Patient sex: M
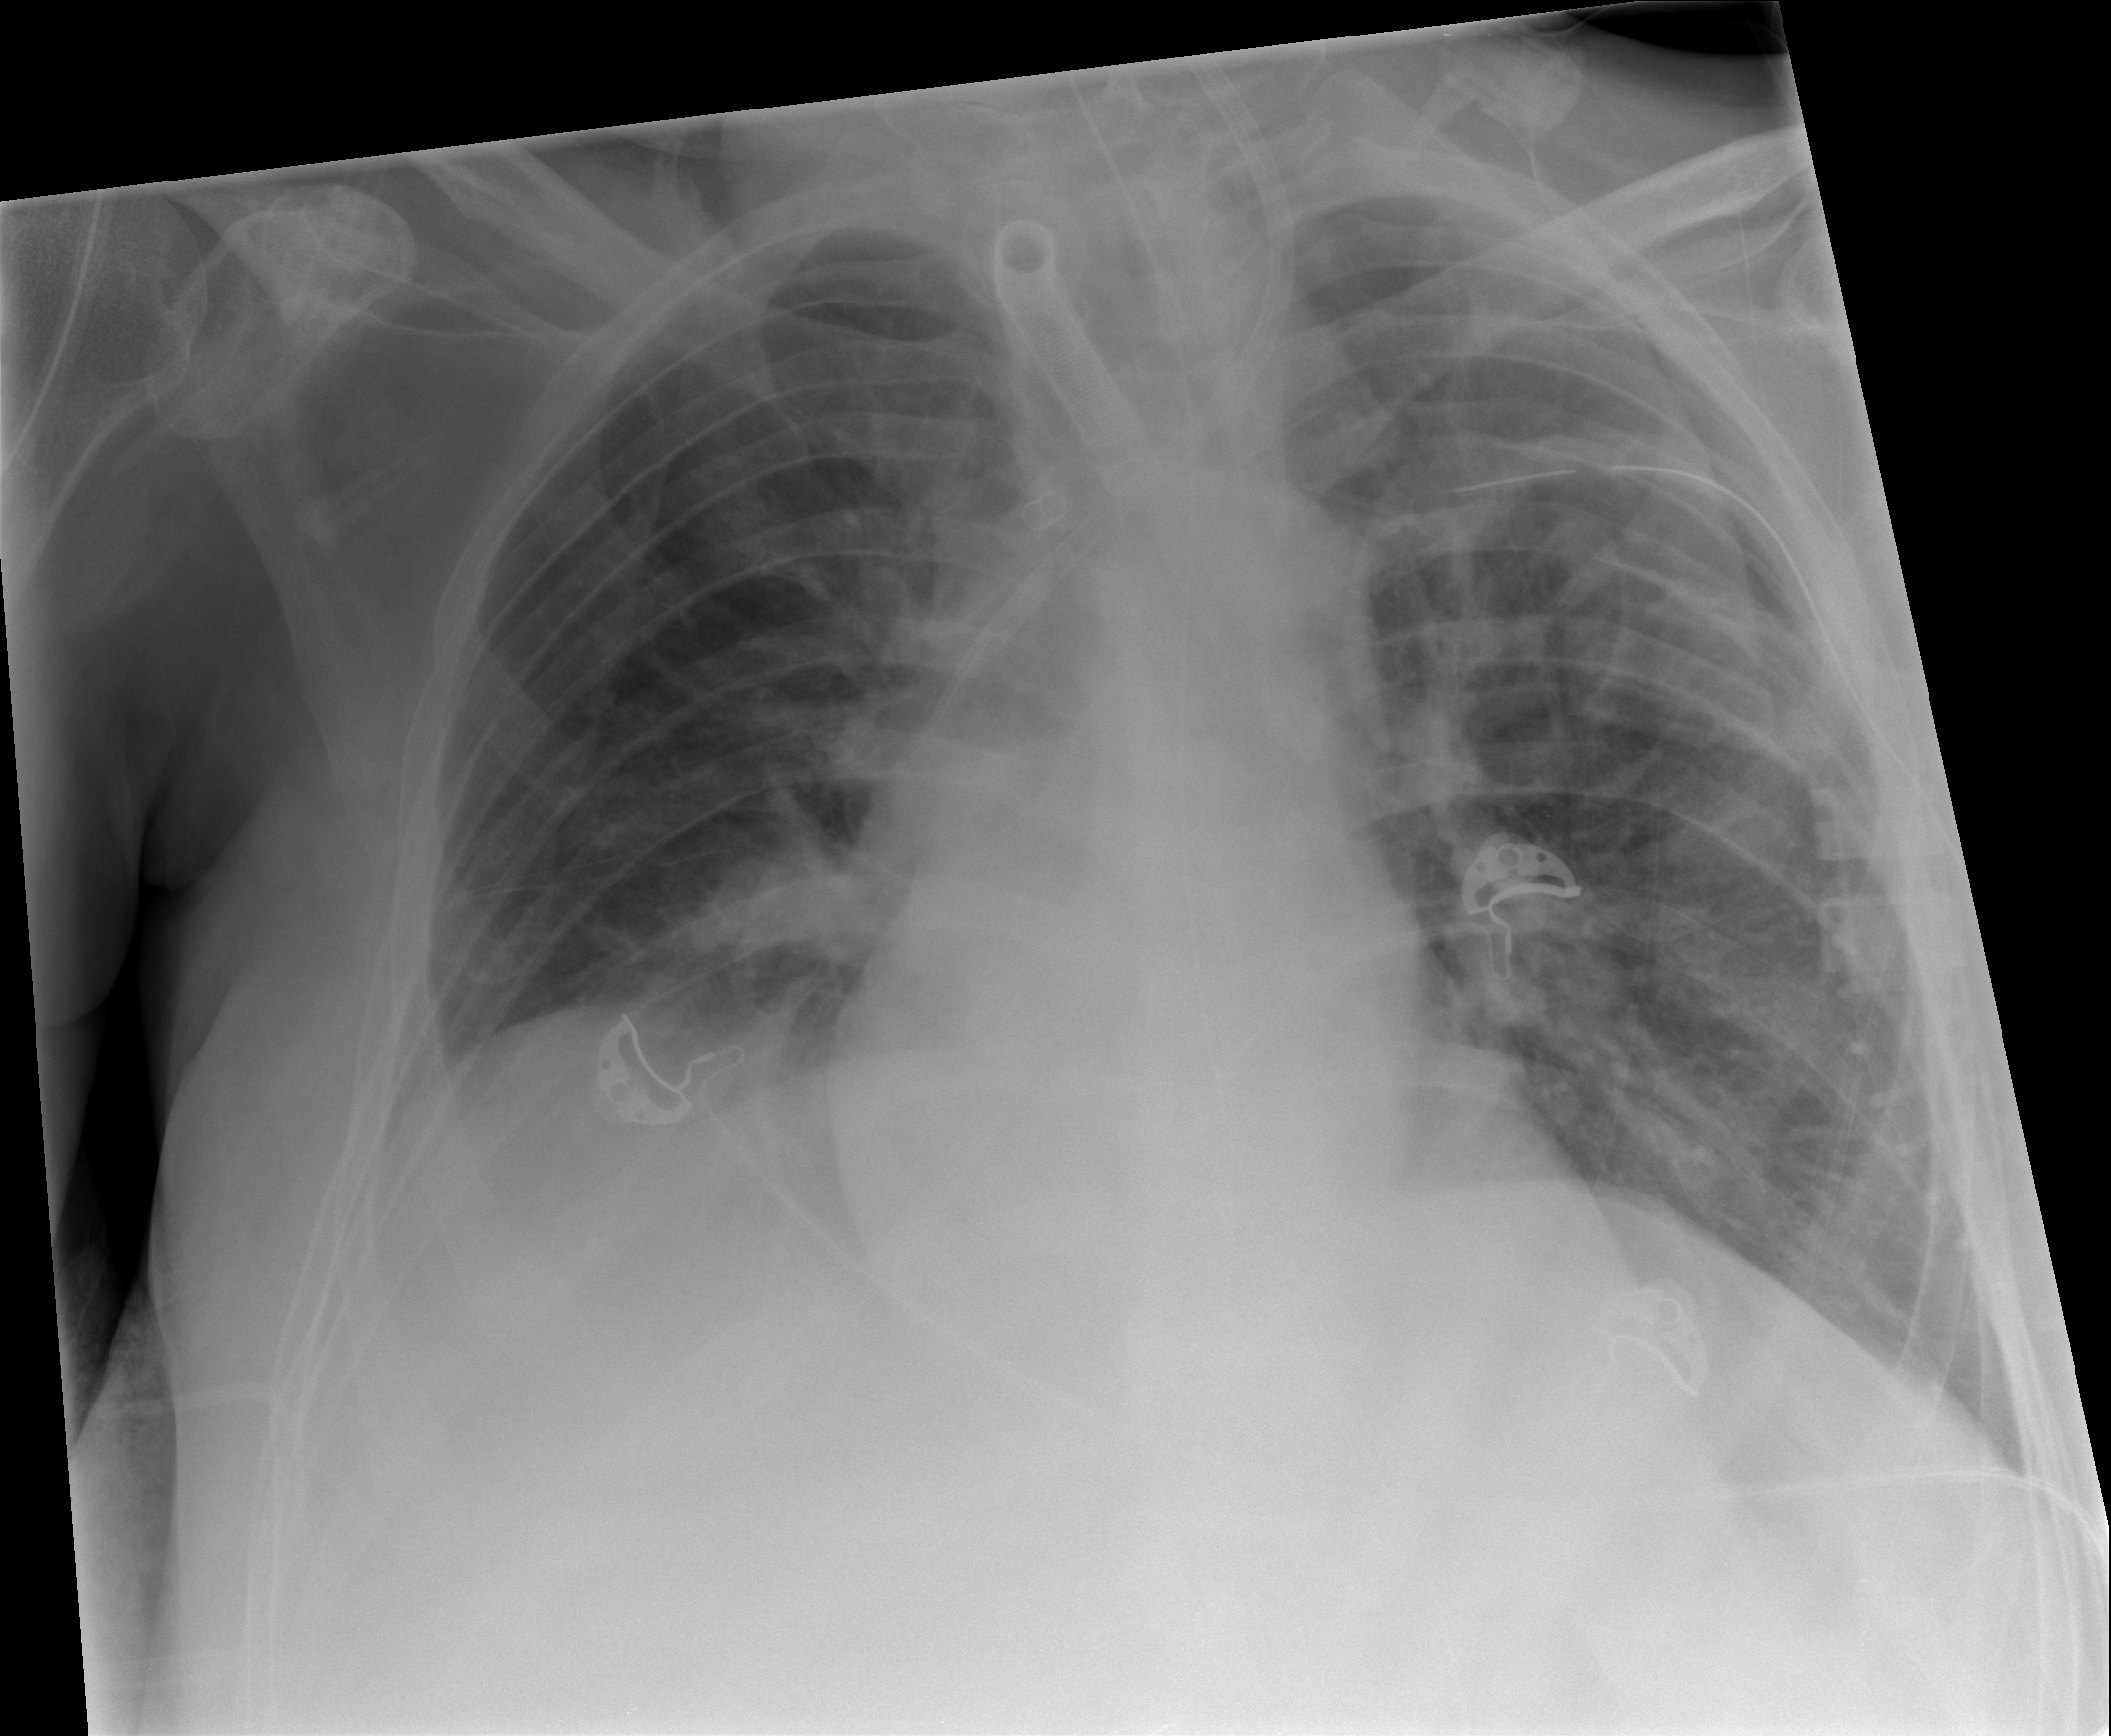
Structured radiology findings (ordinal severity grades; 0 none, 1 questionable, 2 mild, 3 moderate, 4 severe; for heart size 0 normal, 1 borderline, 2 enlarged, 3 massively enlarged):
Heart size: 1
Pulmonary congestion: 2
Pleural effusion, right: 0
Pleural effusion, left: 0
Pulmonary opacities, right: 0
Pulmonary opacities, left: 0
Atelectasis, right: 2
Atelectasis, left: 2